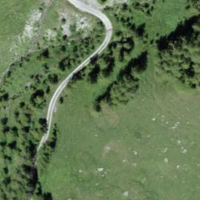
EUNIS habitat code: 26
Species observed at this site:
Saxifraga aizoides